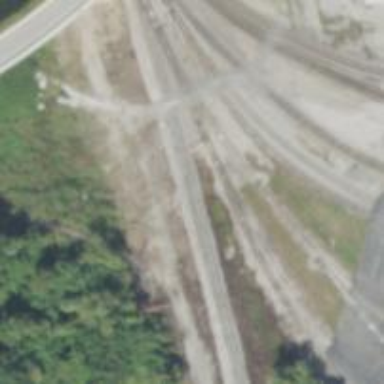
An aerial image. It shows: Rail spur service.